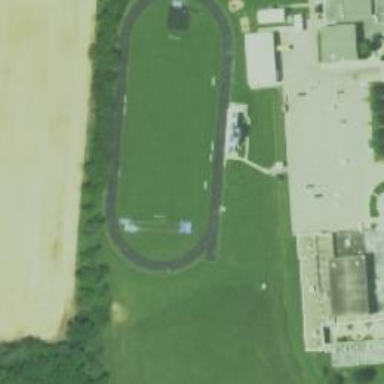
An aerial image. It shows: Athletics track located on leisure land.